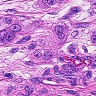
Metastatic tissue present: yes